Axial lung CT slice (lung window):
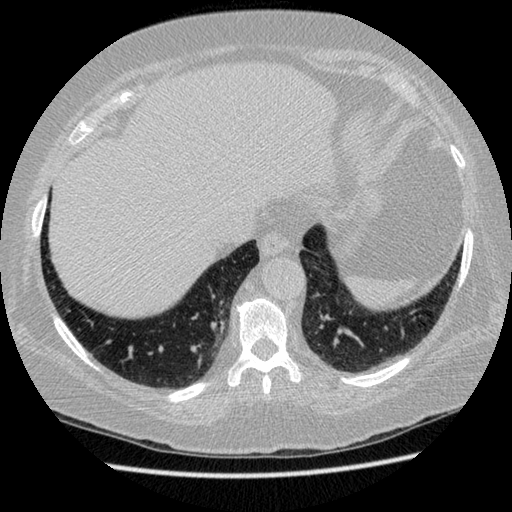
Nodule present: no